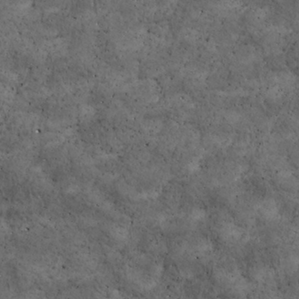
Label: non_frost